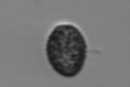
Label: Pseudochattonella_farcimen